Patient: sex M, age 64
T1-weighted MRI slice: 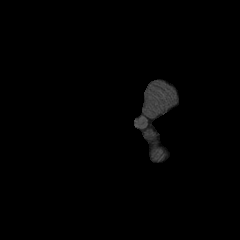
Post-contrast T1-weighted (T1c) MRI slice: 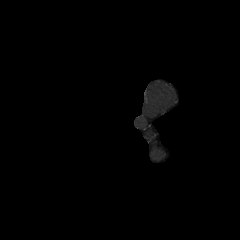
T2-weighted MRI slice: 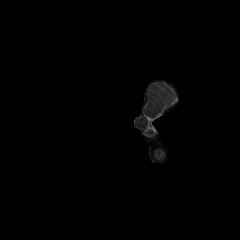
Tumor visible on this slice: no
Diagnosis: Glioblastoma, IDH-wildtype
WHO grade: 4